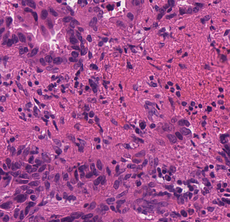
Tumor epithelial tissue: yes
Tumor-associated stroma tissue: yes
Normal tissue: no